Field crop: maize
Growth stage: 2
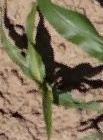
Species: maize